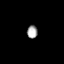
Tissue: prostate
Cell type: T cells
Senescence score: 0.3139
Nuclear area (px): 130
Mean DAPI intensity: 168.046